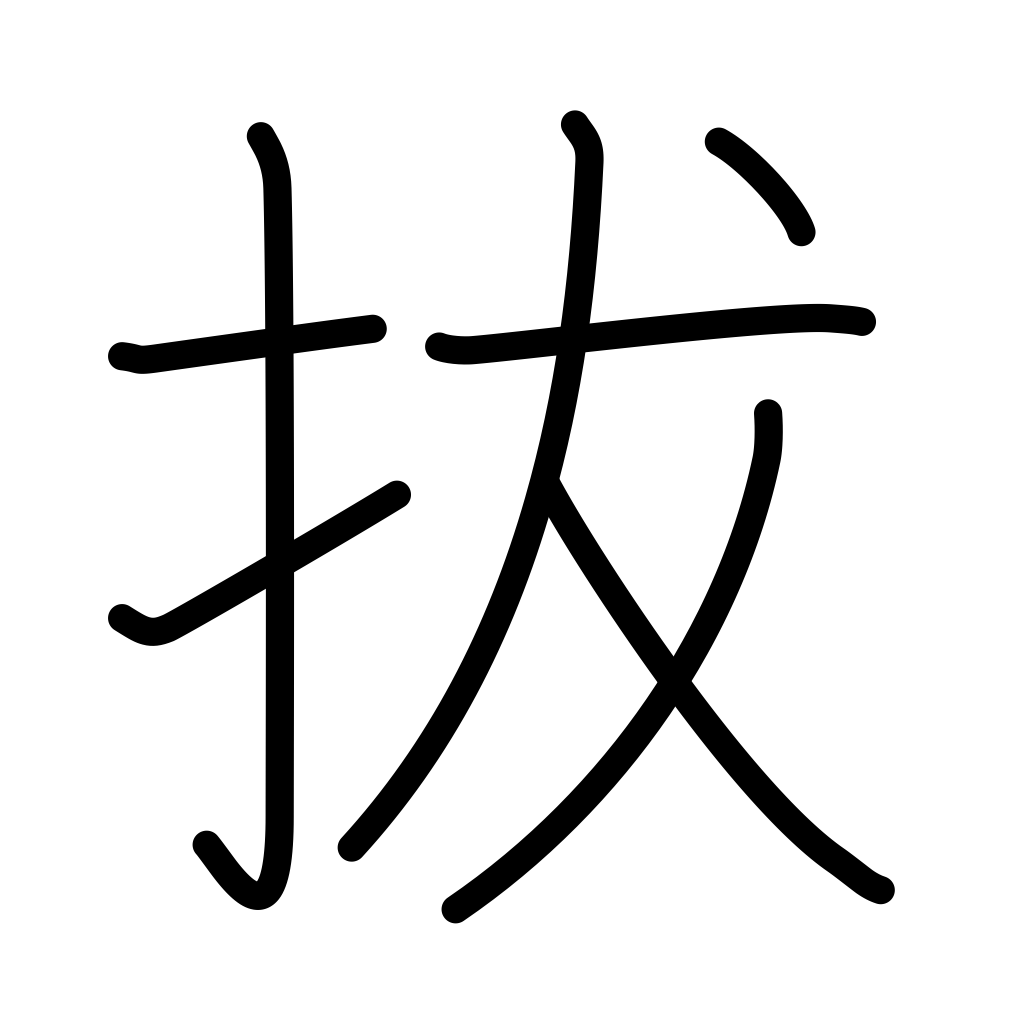
Meaning: extract, pull out, pilfer, quote, remove, omit